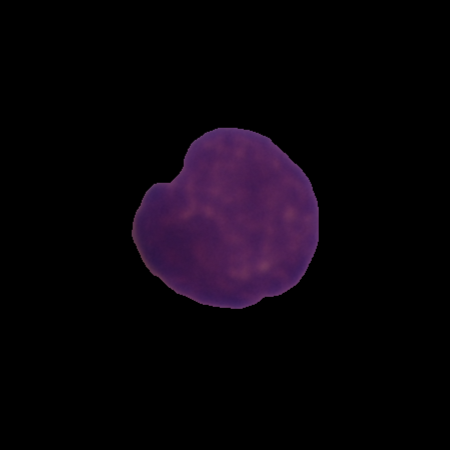
Label: healthy